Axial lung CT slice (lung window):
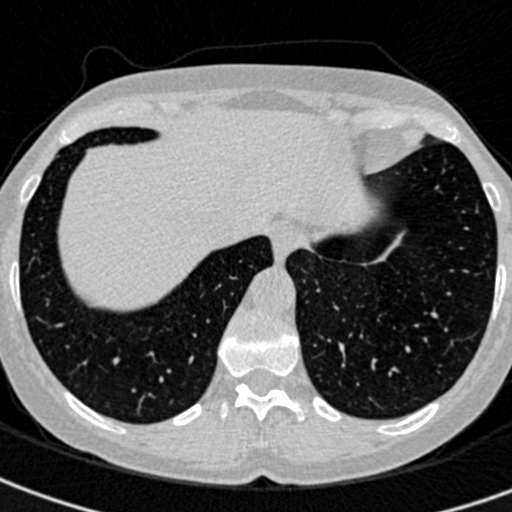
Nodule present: no